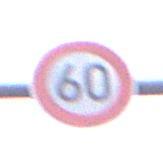
Verkehrszeichen: Geschwindigkeit60
Umgebung: Outdoor, Urban
Tageszeit: Midday
Wetter: Overcast
Licht: Natural
Jahreszeit: NotSpecified
Kontrast: LowContrast